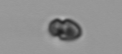
Label: Heterocapsa_rotundata